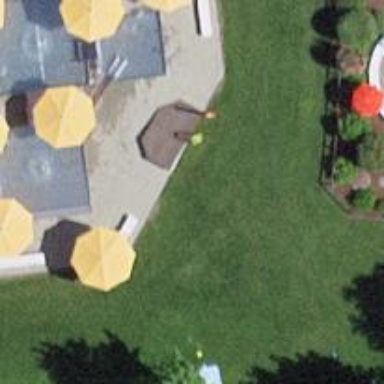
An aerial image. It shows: Swimming pool located in leisure land.